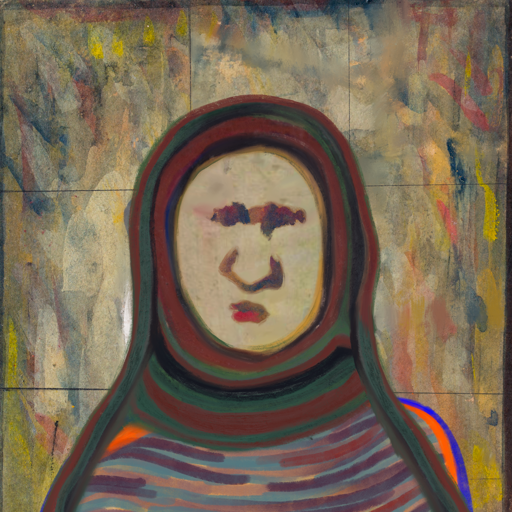
Background: GypsyMother, Head And Neck Front: Hill_Girl, Face Front: In_The_Sun, Bust: Experience, Hair Front: Blank, Head Accessory: After_Raid_Scarf, Second Necklace: Blank, Necklace: Blank, Baby: Blank